Field crop: tomato
Growth stage: 1
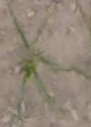
Species: cyperus